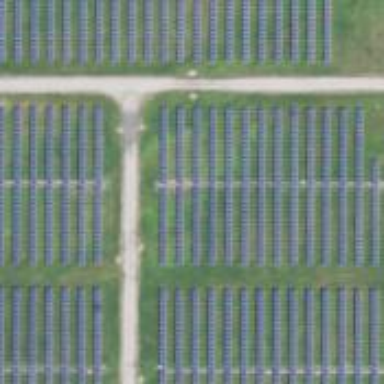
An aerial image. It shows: Solar photovoltaic panel generator.